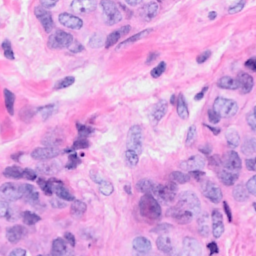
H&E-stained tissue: Breast